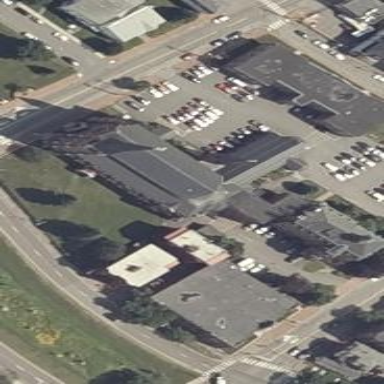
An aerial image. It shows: Building that serves as place of worship.